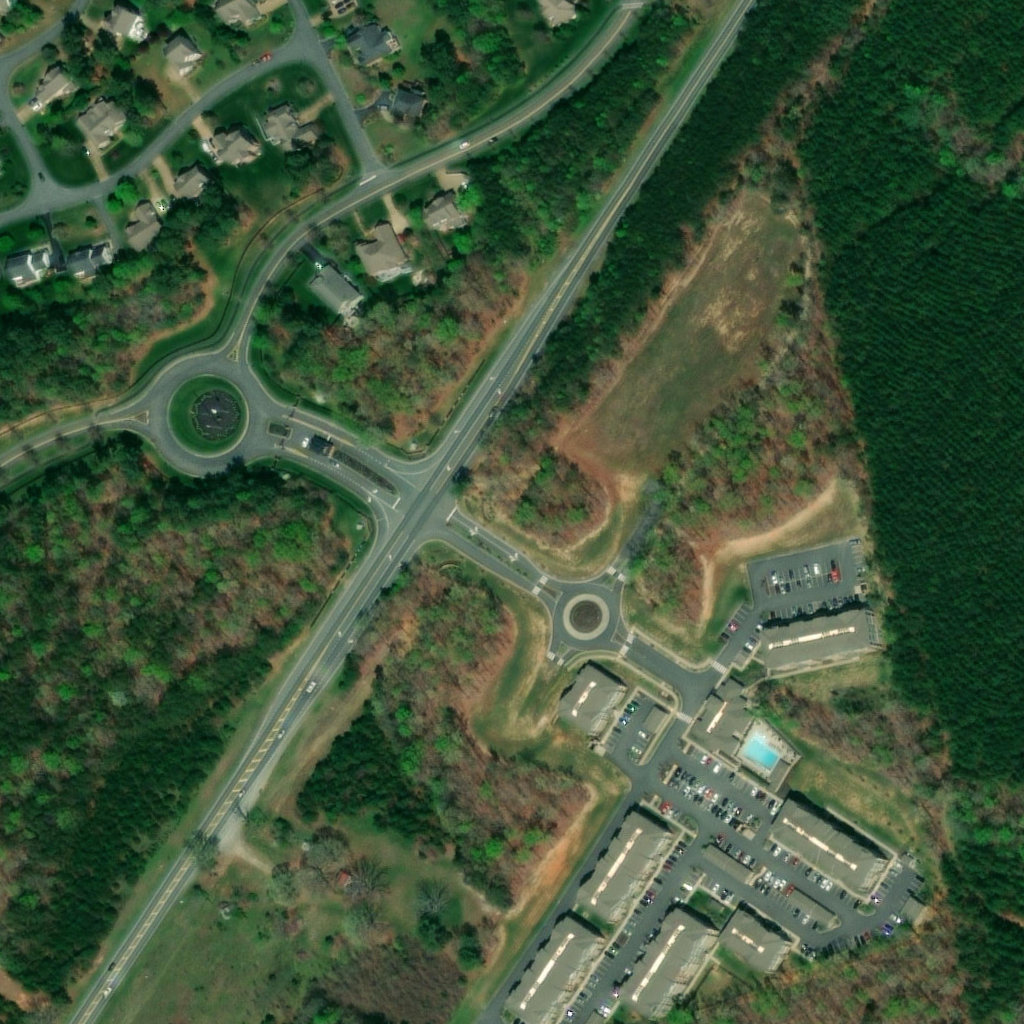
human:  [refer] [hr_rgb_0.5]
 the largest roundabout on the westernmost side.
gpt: <box>[[13, 34, 26, 47, 0]]</box>